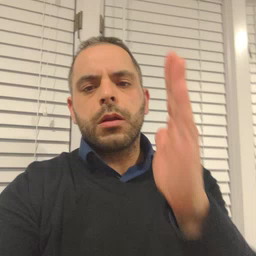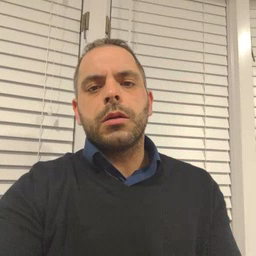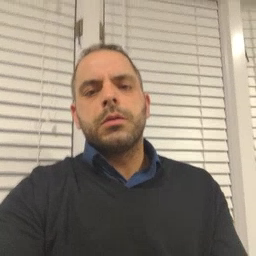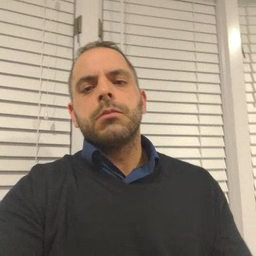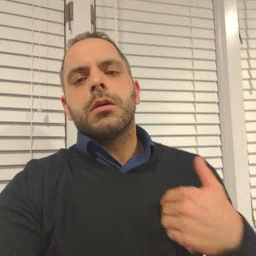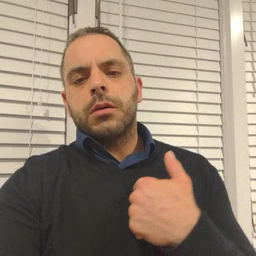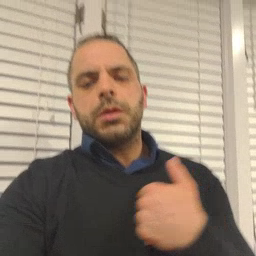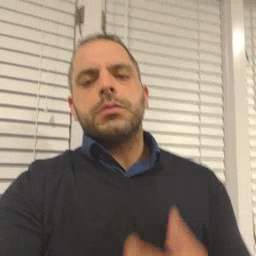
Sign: animal